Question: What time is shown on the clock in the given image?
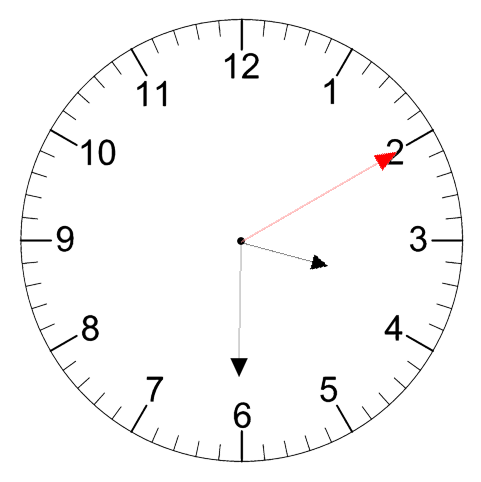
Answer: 03:30:10